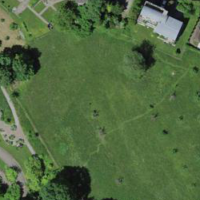
EUNIS habitat code: 24
Species observed at this site:
Bryonia cretica
Adalia decempunctata
Hippodamia variegata
Chalcolestes viridis
Phalangium opilio
Oedemera femorata
Acronicta rumicis
Limax maximus
Apis mellifera
Heliothis peltigera
Maniola jurtina
Polistes dominula
Autographa gamma
Issus coleoptratus
Anthidium manicatum
Orientus ishidae
Vespa crabro
Lampyris noctiluca
Stictocephala bisonia
Halictus scabiosae
Pyrrhosoma nymphula
Hylaeus nigritus
Dolycoris baccarum
Stomorhina lunata
Sciurus vulgaris
Syricoris lacunana
Myrmica rubra
Filipendula ulmaria
Papilio machaon
Pisaura mirabilis
Ballus chalybeius
Parus major
Onopordum acanthium
Polyommatus icarus
Sympetrum striolatum
Silybum marianum